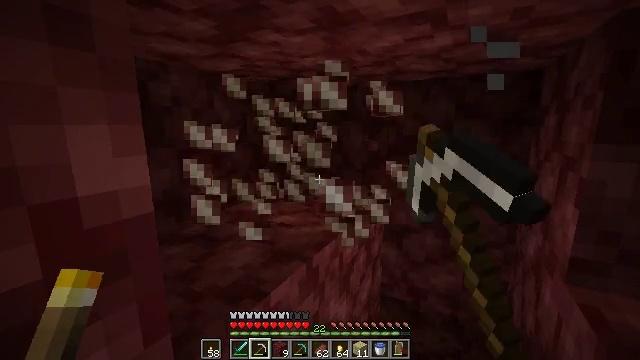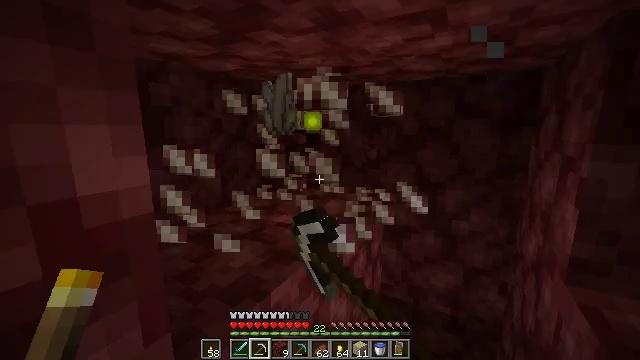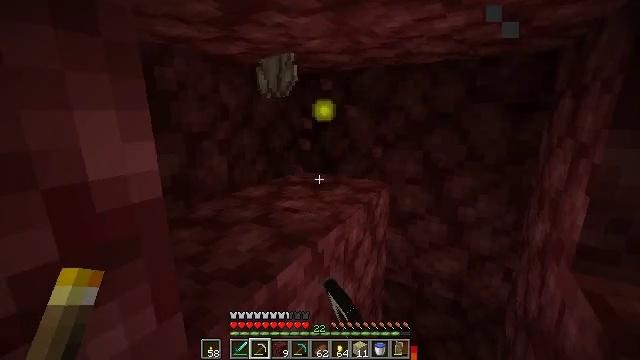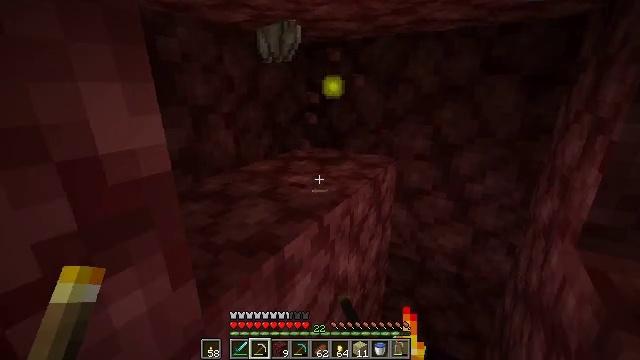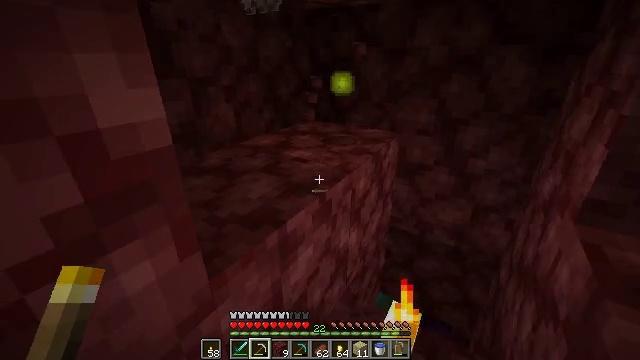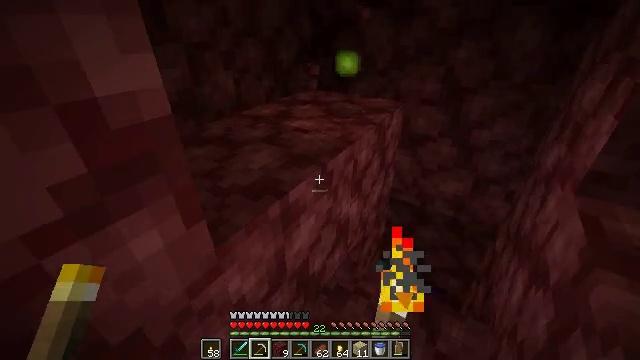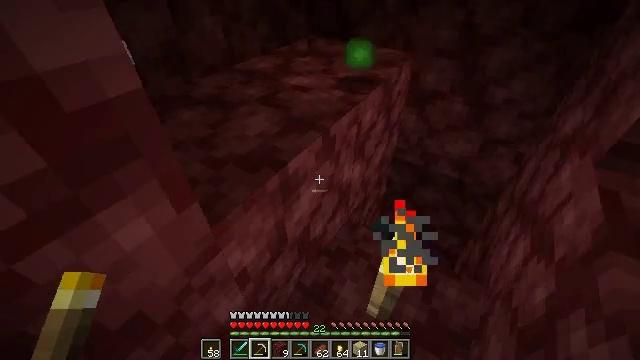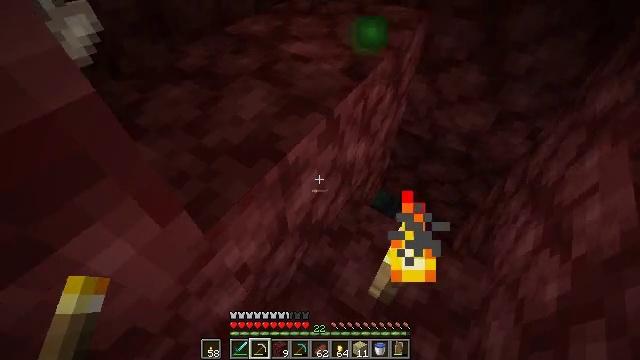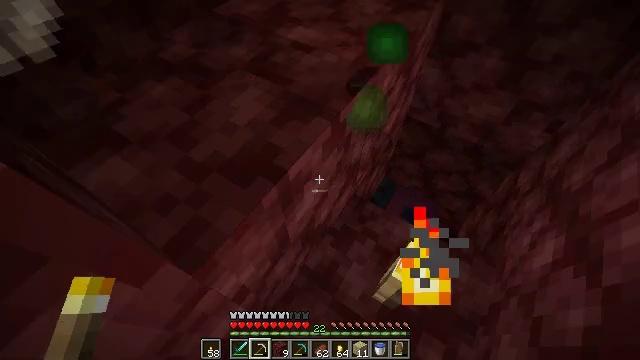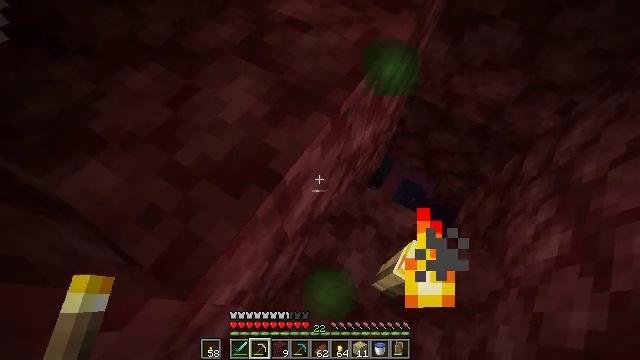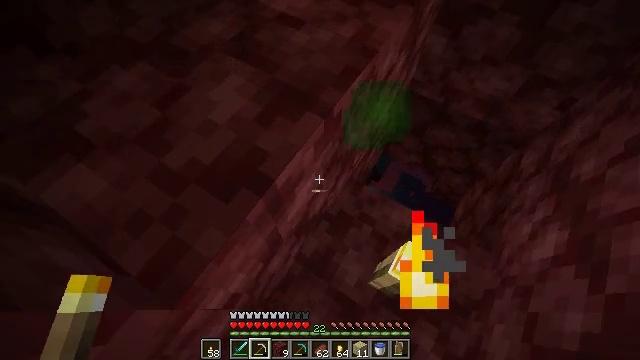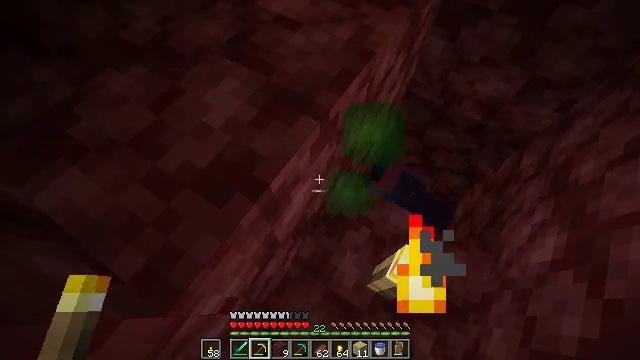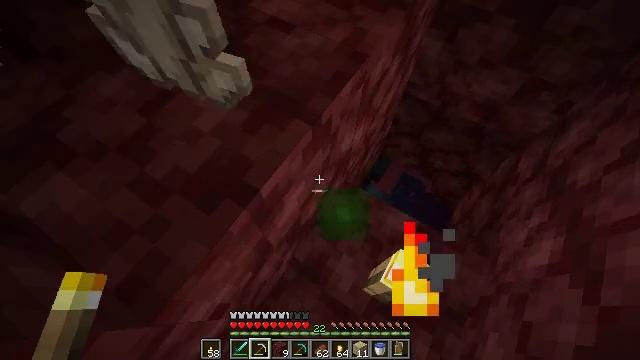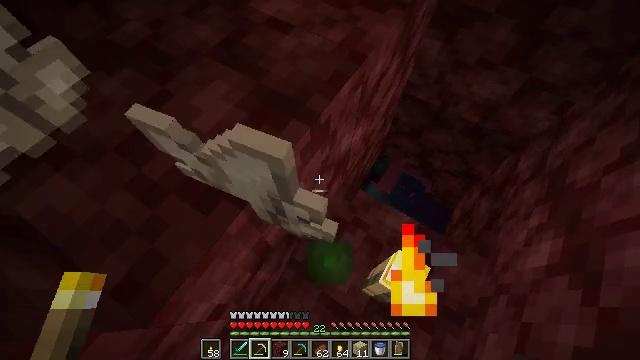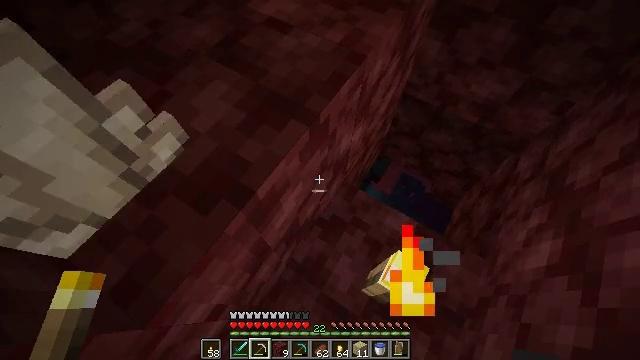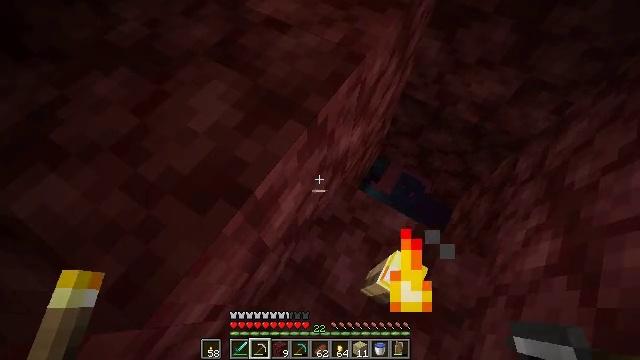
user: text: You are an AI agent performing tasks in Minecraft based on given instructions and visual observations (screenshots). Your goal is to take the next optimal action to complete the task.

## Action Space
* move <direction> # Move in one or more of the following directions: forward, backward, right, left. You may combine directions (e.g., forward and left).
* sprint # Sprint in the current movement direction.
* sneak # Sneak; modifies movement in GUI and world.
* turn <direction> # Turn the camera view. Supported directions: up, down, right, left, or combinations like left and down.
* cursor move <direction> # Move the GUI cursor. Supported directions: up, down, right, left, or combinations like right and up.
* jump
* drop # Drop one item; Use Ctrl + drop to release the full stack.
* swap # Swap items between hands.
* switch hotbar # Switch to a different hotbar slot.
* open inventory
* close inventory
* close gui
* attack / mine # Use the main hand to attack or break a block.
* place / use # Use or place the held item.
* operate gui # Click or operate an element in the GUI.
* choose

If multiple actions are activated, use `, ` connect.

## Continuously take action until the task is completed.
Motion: motion action
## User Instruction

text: Mine warped nylium in the Nether.
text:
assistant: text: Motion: attack / mine
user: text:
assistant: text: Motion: turn left and down, attack / mine
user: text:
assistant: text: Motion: turn left and down
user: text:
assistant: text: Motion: turn down
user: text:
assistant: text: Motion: turn down
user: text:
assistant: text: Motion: move forward, turn down
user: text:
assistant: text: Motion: move forward, turn down
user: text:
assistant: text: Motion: move forward, turn down
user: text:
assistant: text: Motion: turn down
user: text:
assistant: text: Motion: turn down
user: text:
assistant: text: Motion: no_op
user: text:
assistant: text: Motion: no_op
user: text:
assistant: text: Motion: no_op
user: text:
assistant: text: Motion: no_op
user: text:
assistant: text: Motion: no_op
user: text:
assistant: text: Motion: no_op
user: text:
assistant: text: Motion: no_op
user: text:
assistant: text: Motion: no_op
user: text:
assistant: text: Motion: no_op
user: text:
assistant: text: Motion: turn down
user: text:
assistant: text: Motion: no_op
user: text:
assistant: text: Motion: turn down
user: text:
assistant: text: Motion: sneak
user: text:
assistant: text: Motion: move forward, sneak
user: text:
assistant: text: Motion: move forward, sneak
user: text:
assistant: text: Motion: move forward, sneak
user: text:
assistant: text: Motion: move forward, sneak
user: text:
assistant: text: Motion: move forward, sneak
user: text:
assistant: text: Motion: move forward, sneak
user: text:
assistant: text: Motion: move forward, sneak